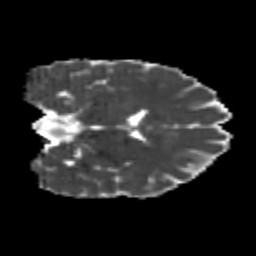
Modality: MD
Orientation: coronal
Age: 24
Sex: male
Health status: healthy
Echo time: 0.074 s